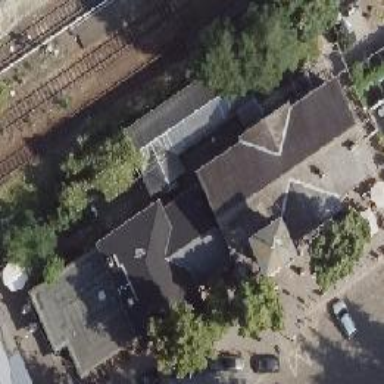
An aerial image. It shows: Historic building related to transportation.